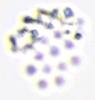
Label: Phaeocystis